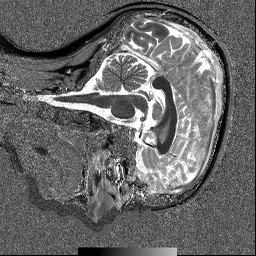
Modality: T1map
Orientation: sagittal
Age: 29
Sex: female
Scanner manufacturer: siemens
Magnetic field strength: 3 T
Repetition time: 5 s
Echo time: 0.00298 s